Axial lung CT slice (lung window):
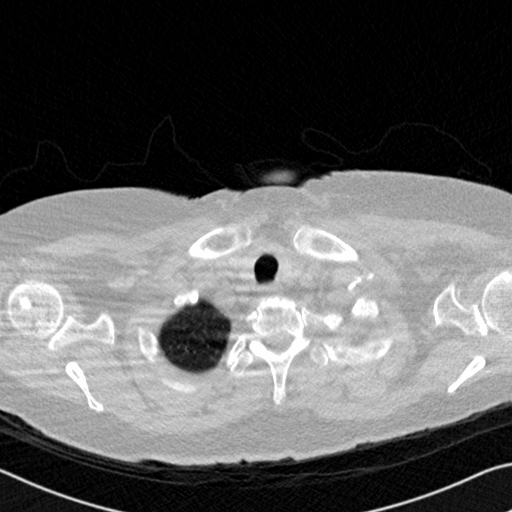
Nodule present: no